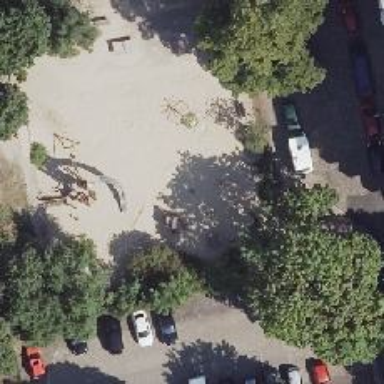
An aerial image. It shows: Playground with spinner.